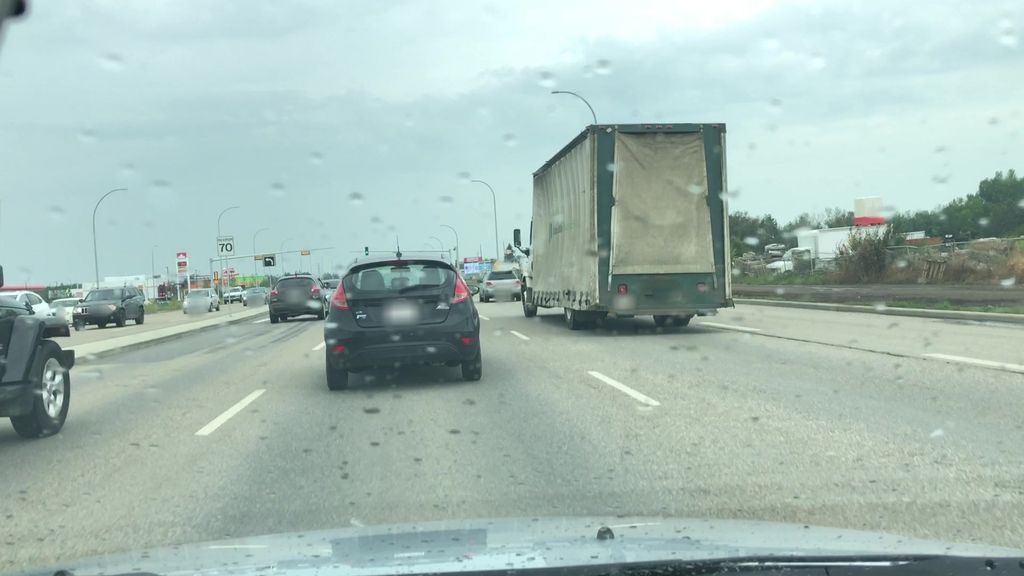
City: edmonton